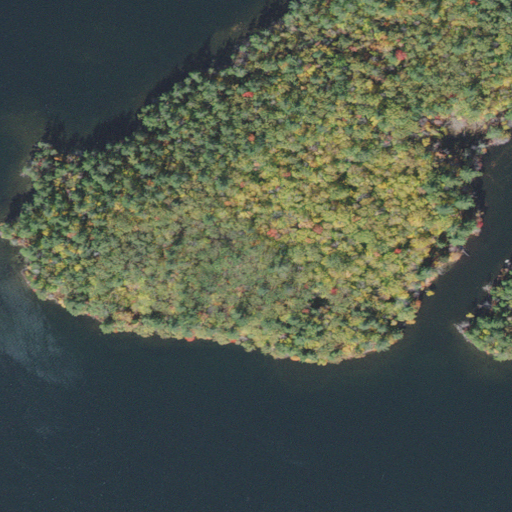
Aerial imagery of island in New Hampshire named Merrill Island containing open water, deciduous forest, mixed forest, evergreen forest, and herbaceous wetlands